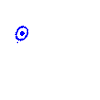
Particle: pion